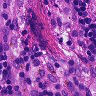
Metastatic tissue present: no